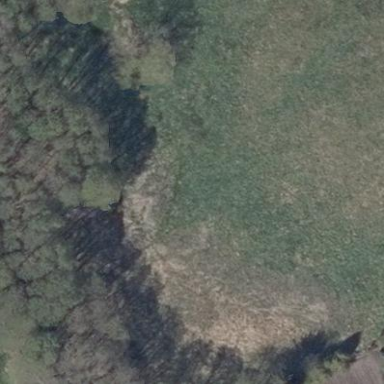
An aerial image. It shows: Beautiful wet meadow natural wetland.